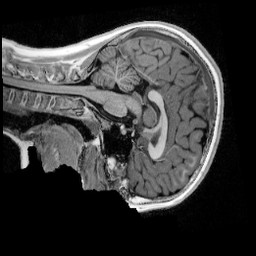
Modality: UNIT1_denoised
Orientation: sagittal
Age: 10
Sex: female
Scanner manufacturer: siemens
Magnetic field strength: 3 T
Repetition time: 4 s
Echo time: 0.00303 s